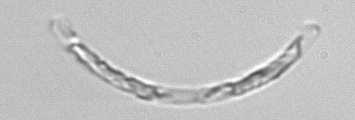
Label: Guinardia_striata